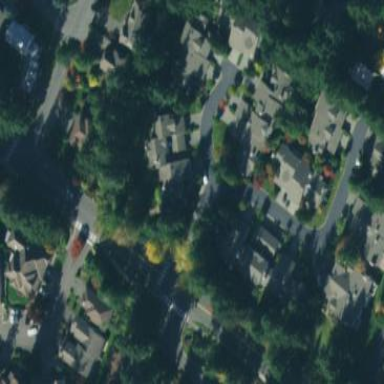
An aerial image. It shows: Residential neighbourhood.